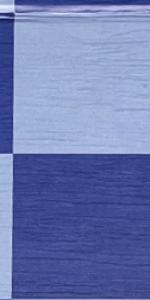
Label: Empty